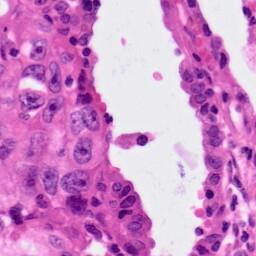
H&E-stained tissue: Lung